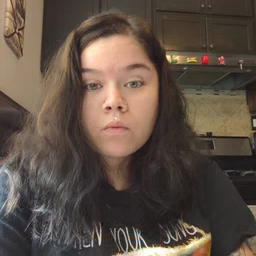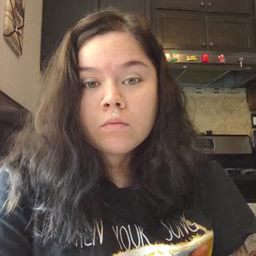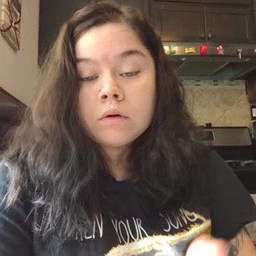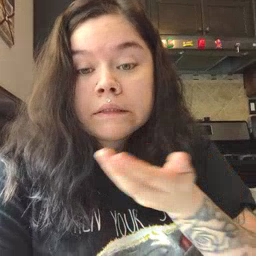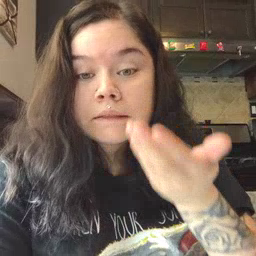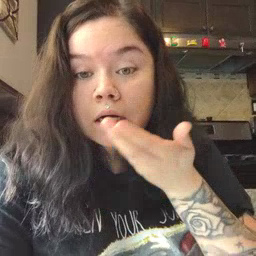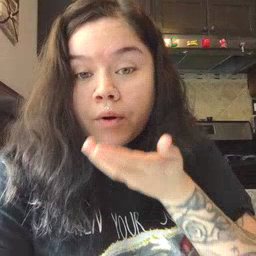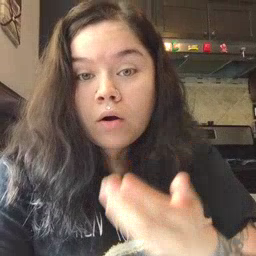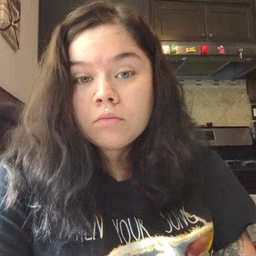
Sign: cereal